Question: Im trying to find the co-ordinates were a user is touching inside an imageview only.
So far i have managed to do this by the following code:
'''
img = (ImageView) findViewById(R.id.image);
img.setOnTouchListener(new OnTouchListener() {
public boolean onTouch(View v, MotionEvent event) {
x = (int) event.getX();
y = (int) event.getY();
int[] viewCoords = new int[2];
img.getLocationOnScreen(viewCoords);
int imageX = (int) (x - viewCoords[0]); // viewCoods[0] is the X coordinate
int imageY = (int) (y - viewCoords[1]); // viewCoods[1] is the y coordinate
text.setText("x:" +x +"y"+y);
return false;
}
});
'''
However this is onTouchListener which means it only finds the co-ordinates after each touch, what i want to do is create it so that it constantly finds co-ordinates while the user moves their finger around the imageview. I achieved this for the whole screen by this code:
'''
@Override
public boolean onTouchEvent(MotionEvent event) {
x = (float)event.getX();
y = (float)event.getY();
switch (event.getAction()) {
case MotionEvent.ACTION_DOWN:
case MotionEvent.ACTION_MOVE:
case MotionEvent.ACTION_UP:
}
text.setText("x:"+ x +" y:" +y);
return false;
}
'''
However I don't know how to make this code work inside the imageview only.

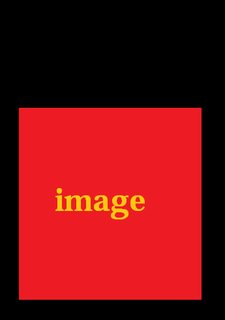
Answer: Your problem is that you 'return false' at the end of the onTouch event.
When you 'return false', you are telling the OS that you are no longer interested in any events related to this particular gesture, so it stops informing your view of future activity (such as ACTION_MOVE and ACTION_UP).
Return 'true' to 'onTouchEvent', and you will continue to receive a stream of events as long as the finger is held to the screen, and a final event when it is released.